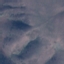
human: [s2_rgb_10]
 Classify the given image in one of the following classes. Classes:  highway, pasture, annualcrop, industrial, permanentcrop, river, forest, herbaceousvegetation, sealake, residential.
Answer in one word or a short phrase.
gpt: HerbaceousVegetation